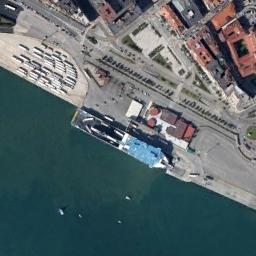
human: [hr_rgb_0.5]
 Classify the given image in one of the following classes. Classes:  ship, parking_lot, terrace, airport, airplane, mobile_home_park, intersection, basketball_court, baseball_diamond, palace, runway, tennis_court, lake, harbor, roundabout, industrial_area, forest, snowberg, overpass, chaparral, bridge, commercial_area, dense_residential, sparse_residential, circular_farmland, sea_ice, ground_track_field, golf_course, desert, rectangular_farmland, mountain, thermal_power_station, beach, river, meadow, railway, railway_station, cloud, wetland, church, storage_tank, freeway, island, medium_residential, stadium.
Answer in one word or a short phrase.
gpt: ship